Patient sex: F
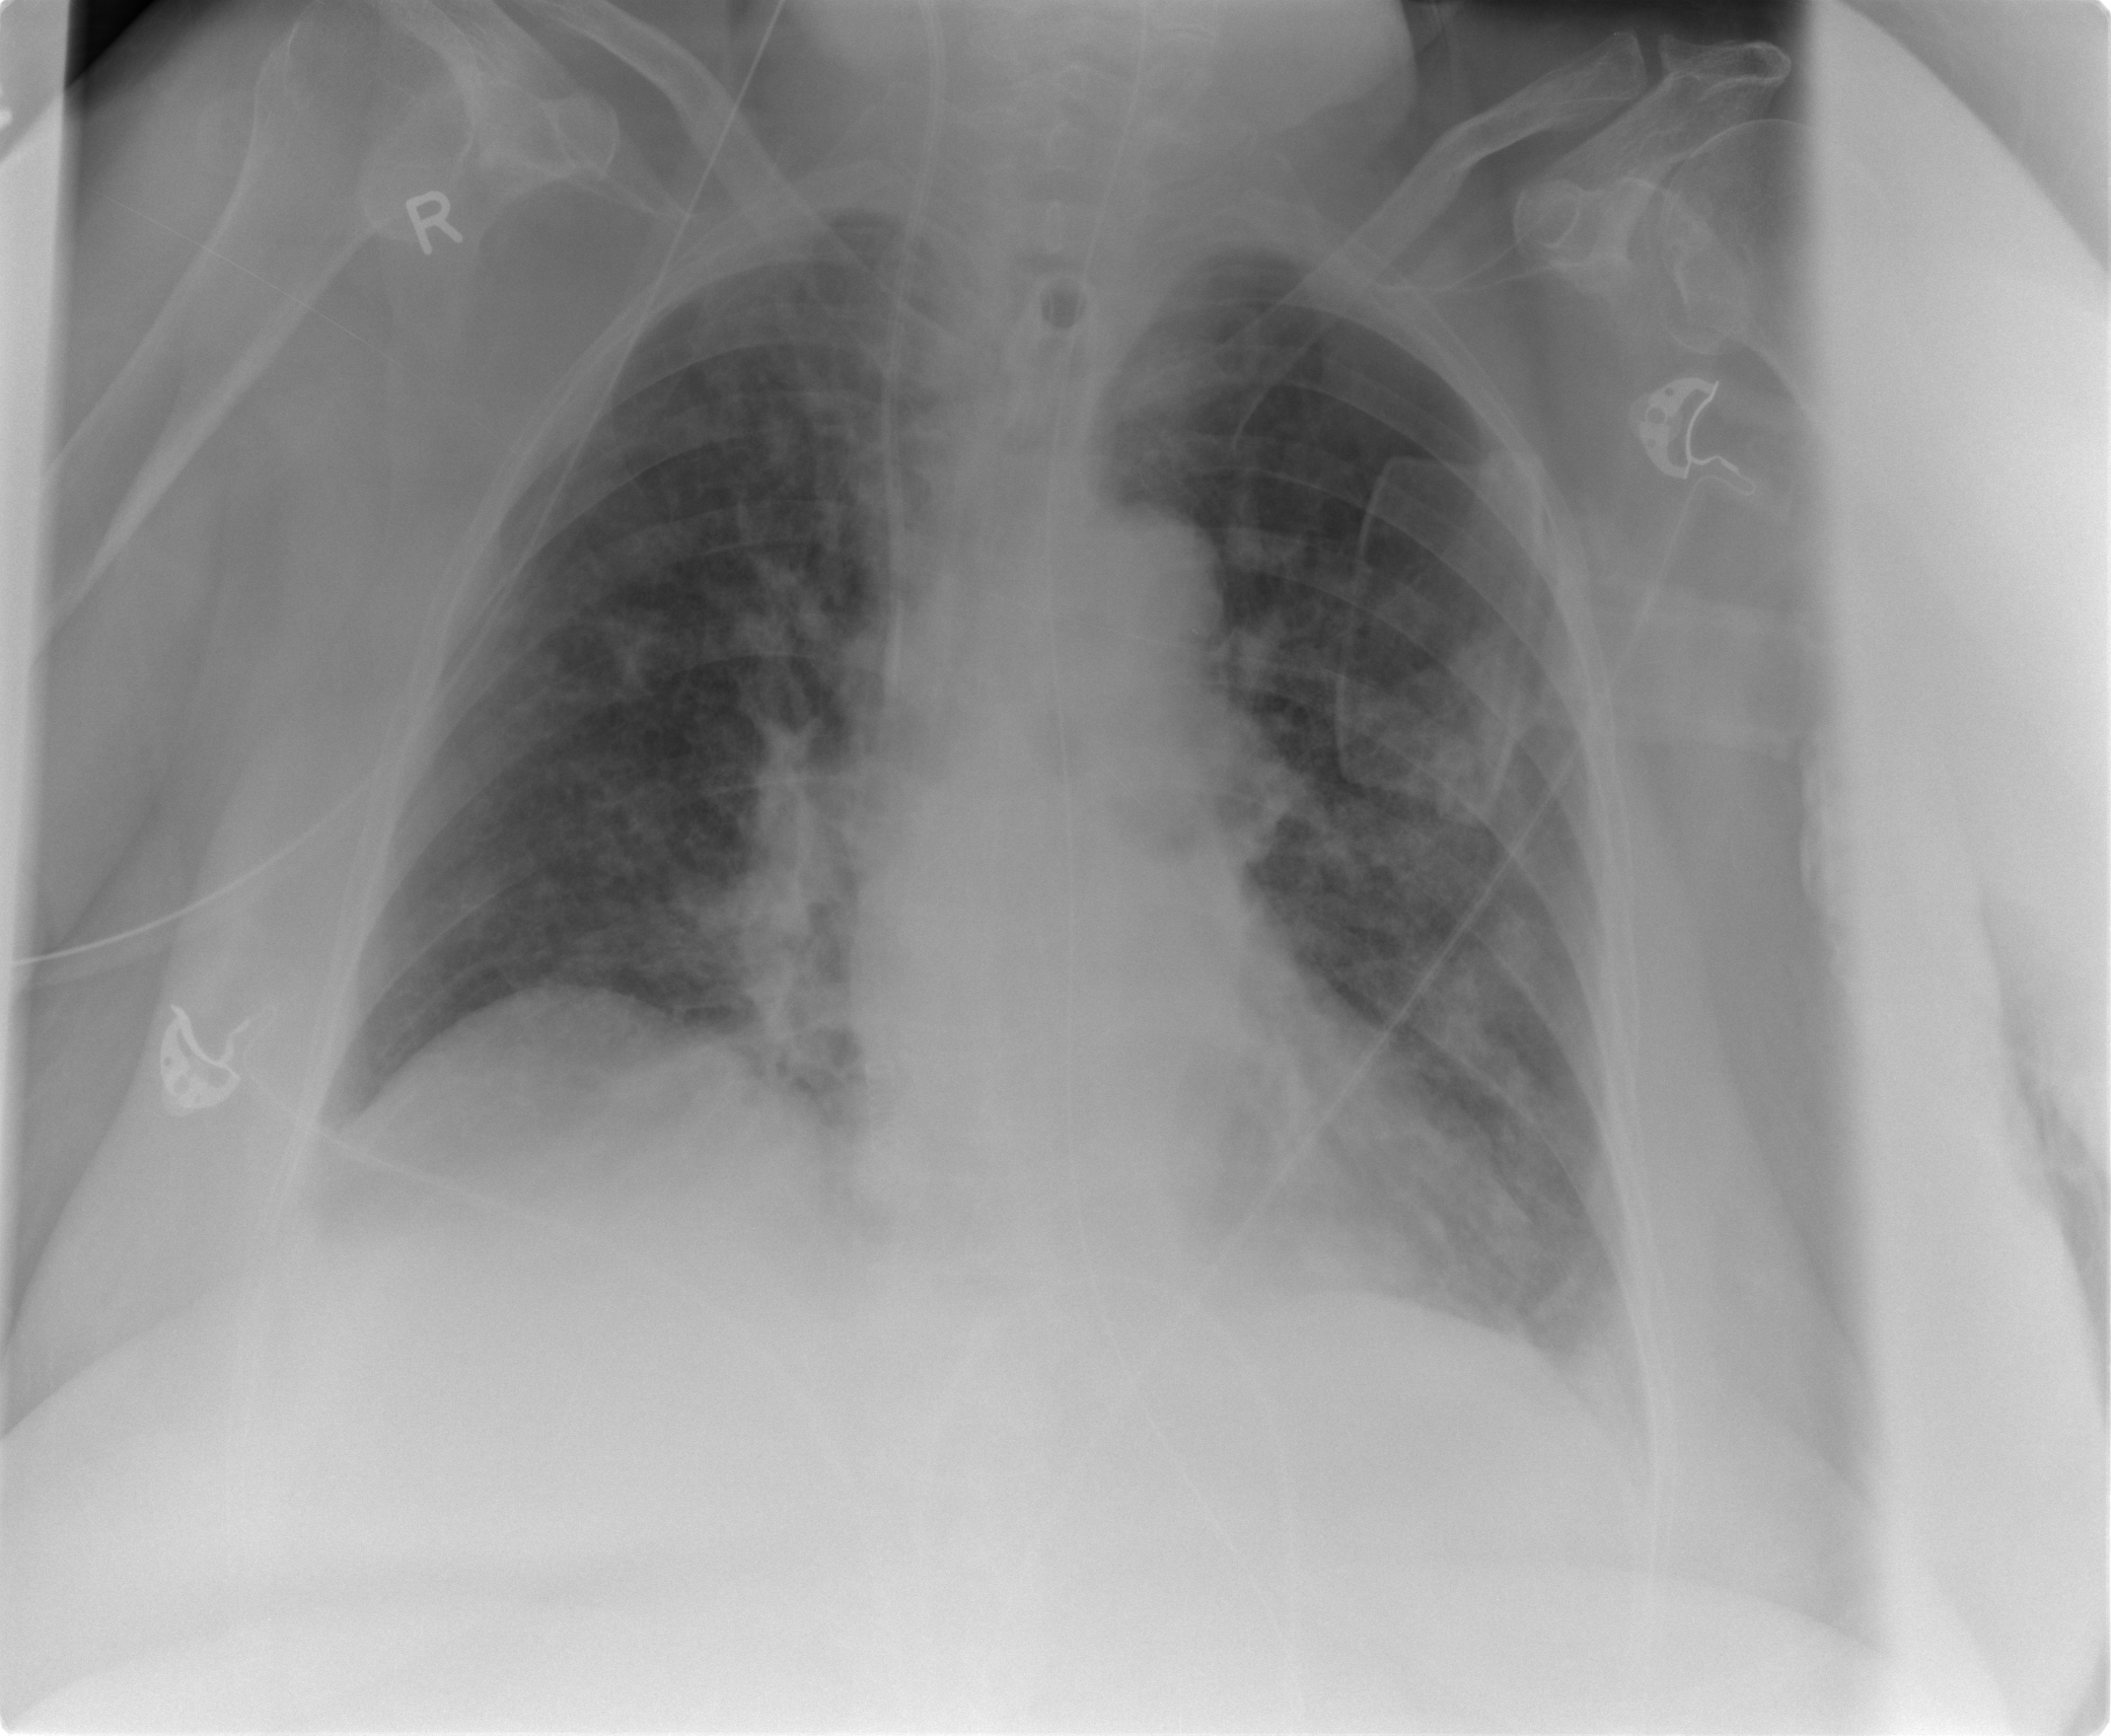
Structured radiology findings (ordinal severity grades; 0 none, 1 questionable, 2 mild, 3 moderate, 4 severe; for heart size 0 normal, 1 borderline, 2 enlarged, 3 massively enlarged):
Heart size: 1
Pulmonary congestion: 3
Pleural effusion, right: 1
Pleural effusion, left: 1
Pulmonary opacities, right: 3
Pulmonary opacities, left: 1
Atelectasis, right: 2
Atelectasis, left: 2